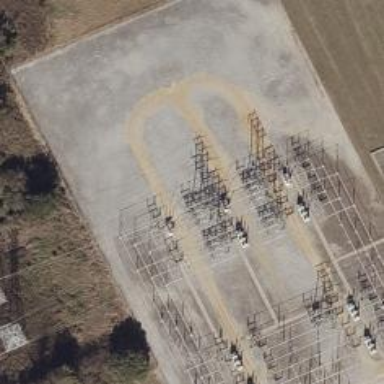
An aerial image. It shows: Switch for power supply.